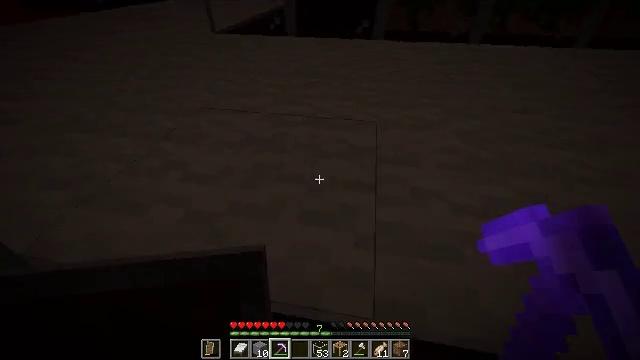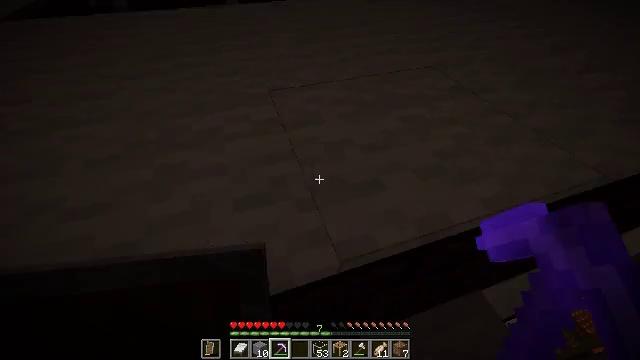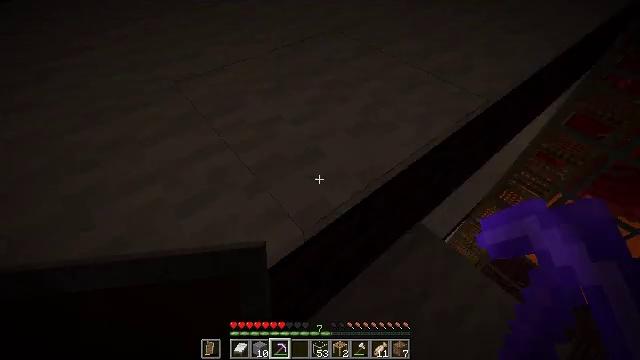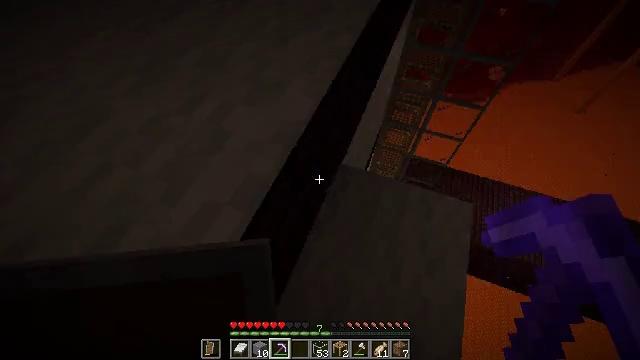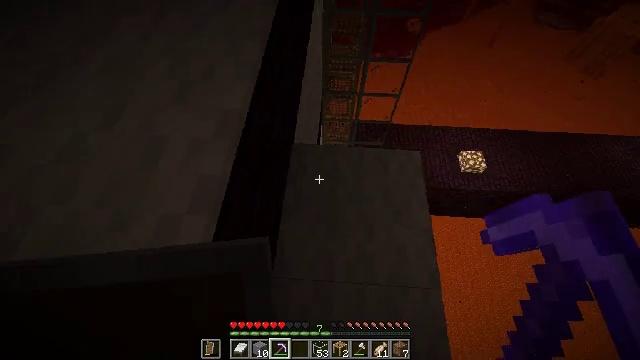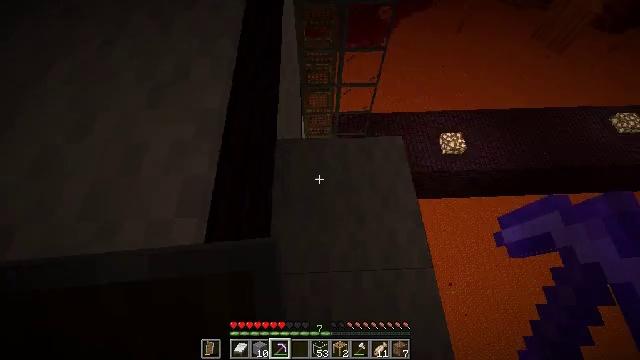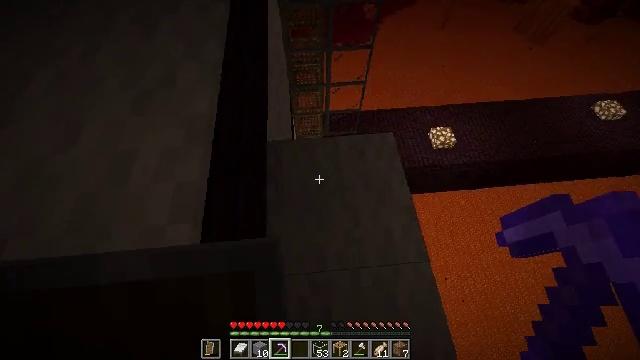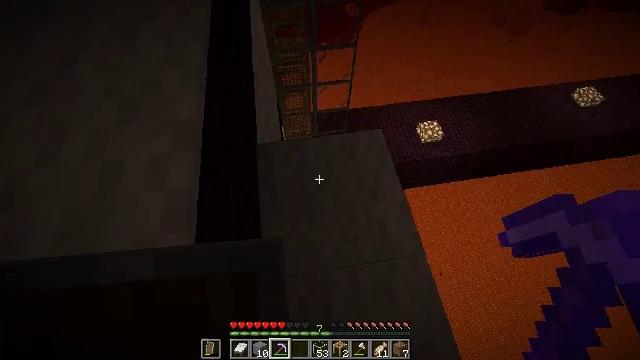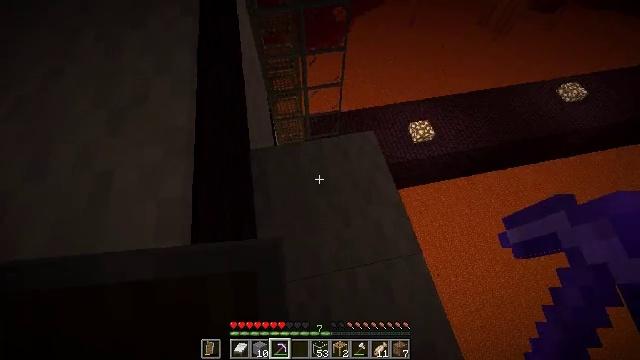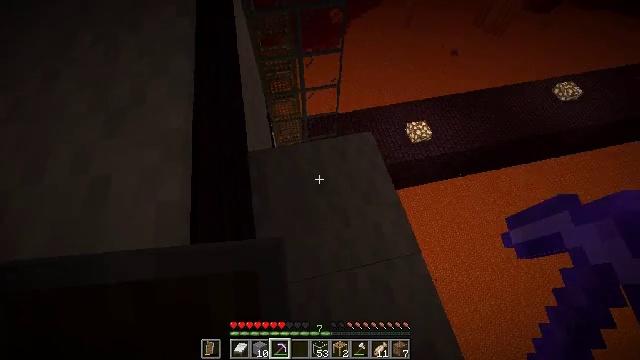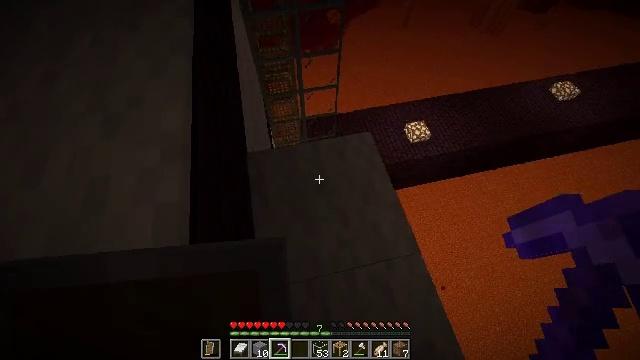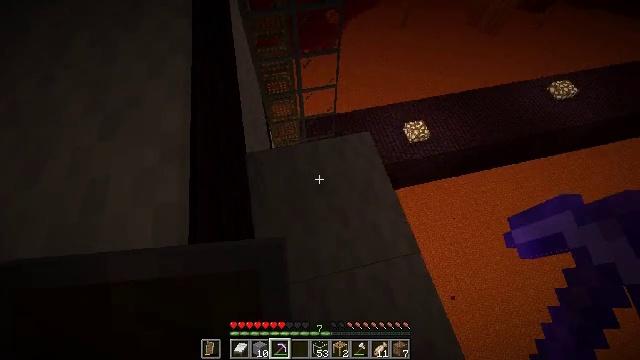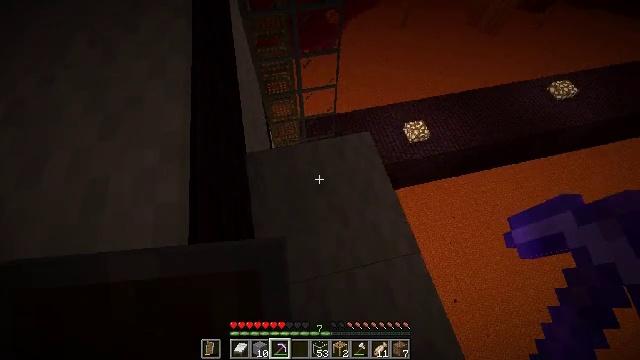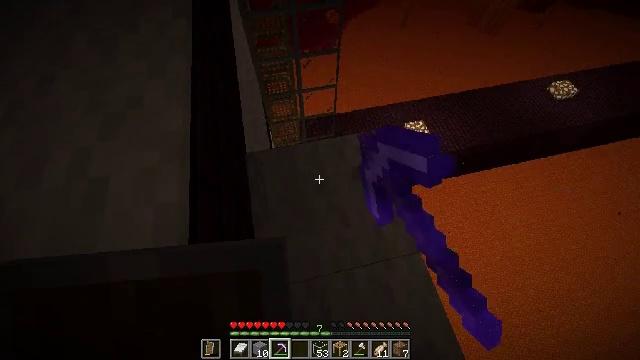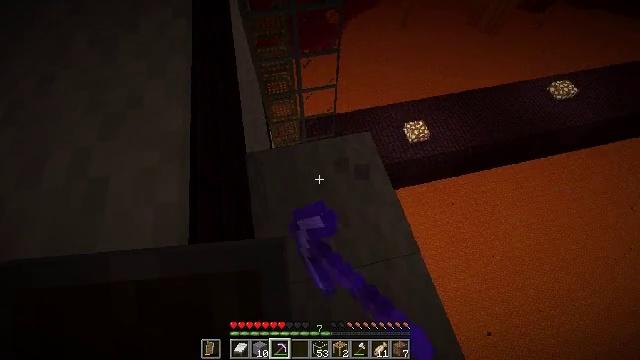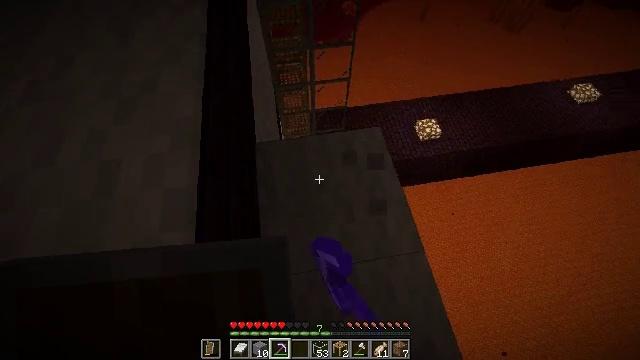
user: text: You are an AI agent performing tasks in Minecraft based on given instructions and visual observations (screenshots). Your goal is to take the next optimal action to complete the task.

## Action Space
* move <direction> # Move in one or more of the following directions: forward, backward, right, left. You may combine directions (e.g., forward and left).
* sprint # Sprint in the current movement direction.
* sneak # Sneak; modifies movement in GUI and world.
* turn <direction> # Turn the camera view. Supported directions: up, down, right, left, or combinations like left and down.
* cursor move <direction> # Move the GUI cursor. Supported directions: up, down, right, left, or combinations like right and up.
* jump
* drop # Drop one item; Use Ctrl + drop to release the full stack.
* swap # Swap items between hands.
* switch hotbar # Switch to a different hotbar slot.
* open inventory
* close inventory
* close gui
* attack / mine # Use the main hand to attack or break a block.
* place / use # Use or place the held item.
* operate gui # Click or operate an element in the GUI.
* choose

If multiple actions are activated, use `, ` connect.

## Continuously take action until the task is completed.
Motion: motion action
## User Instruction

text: Collect the white carpet by hitting it.
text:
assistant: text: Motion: turn right and down
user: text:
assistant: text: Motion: turn right and down
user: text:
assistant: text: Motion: turn right and down
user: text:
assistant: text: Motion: turn right and down
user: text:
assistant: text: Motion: turn right and down
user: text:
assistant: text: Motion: turn right
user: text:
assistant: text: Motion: turn right
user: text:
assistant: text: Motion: turn right
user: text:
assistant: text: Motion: no_op
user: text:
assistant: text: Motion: no_op
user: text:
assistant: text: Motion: no_op
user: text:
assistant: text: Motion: attack / mine
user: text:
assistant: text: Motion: attack / mine
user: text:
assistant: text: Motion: attack / mine
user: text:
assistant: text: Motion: turn left and down, attack / mine
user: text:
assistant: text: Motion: turn left and down, attack / mine
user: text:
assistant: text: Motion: attack / mine
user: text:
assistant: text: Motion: attack / mine
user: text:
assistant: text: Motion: attack / mine
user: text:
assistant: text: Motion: attack / mine
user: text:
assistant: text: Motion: attack / mine
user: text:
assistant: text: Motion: attack / mine
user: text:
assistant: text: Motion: attack / mine
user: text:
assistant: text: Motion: attack / mine